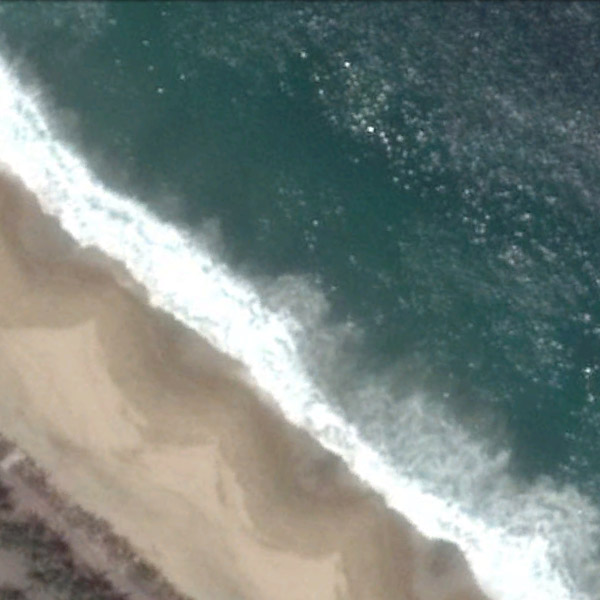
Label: Beach